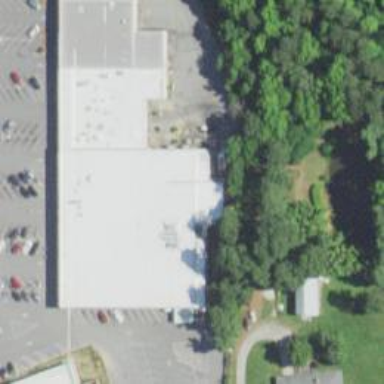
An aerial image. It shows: Supermarket.